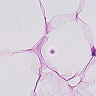
Metastatic tissue present: no